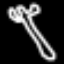
Label: fork